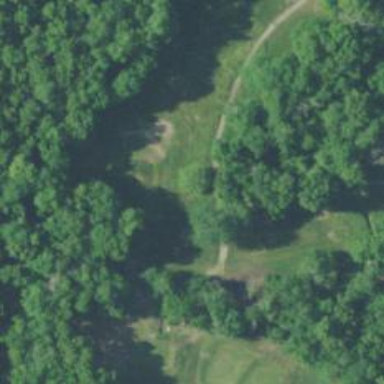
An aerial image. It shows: Service road designated as golf cart path.